Brain MRI, t2w sequence, axial 2D slice.
Patient: age 32, sex F, weight 95 kg, height 1.95 m
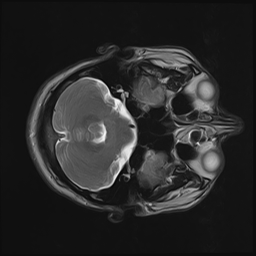